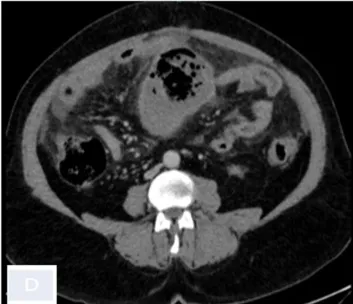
Abdominal CT scan. . (D) Axial CT image demonstrated a focal hypo-attenuating wall thickening of small bowel segment and air fluid level.
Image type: radiology (ct)